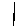
Label: line